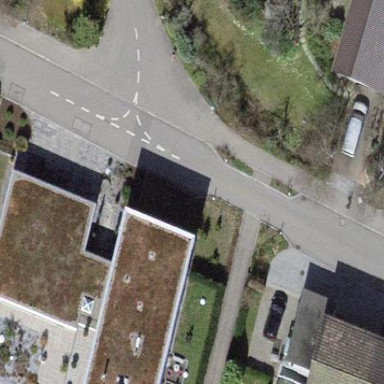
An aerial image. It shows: Residential building.